Brain MRI, t2w sequence, axial 2D slice.
Patient: age 29, sex F, weight 78 kg, height 1.78 m
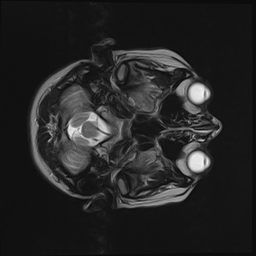